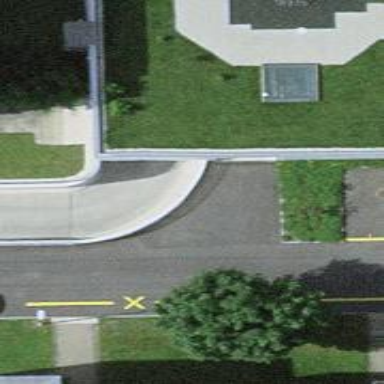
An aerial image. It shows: Parking entrance.